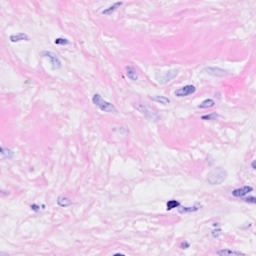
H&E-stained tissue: Breast